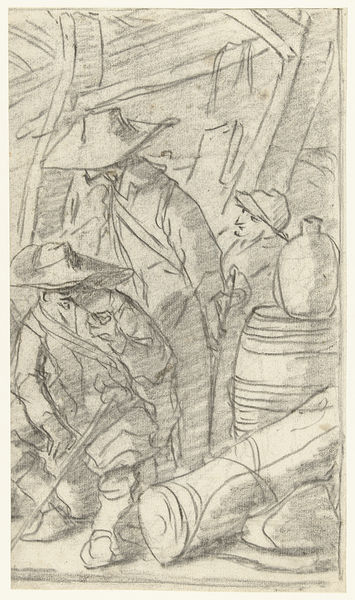
Titel: Drie mannen in een legerkamp
Künstler: Gerard ter (II) Borch
Standort: Amsterdam
Institution: Rijksmuseum
Schlagwörter: mann, sitzen, holz, hut, hüte, männer, nase, raum, zeichnung, teppich, gesicht, mantel, stock, krug, vase, schiff, stab, pfeife, rauchen, balken, kohle, schwert, bleistift, degen, fass, ballen, weinfaß, hüt, laderaum, frachtraum, flass